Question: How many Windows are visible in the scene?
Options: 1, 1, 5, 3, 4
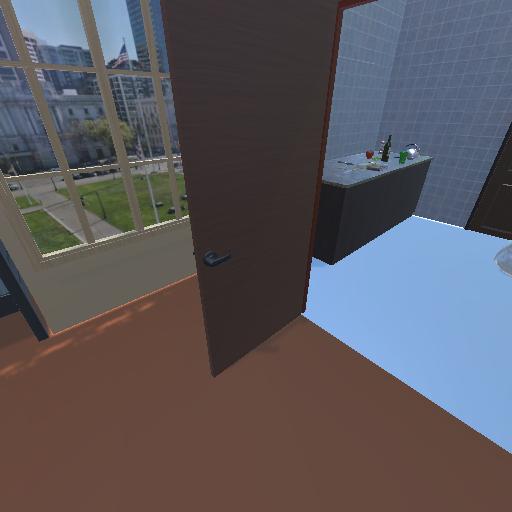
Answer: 1